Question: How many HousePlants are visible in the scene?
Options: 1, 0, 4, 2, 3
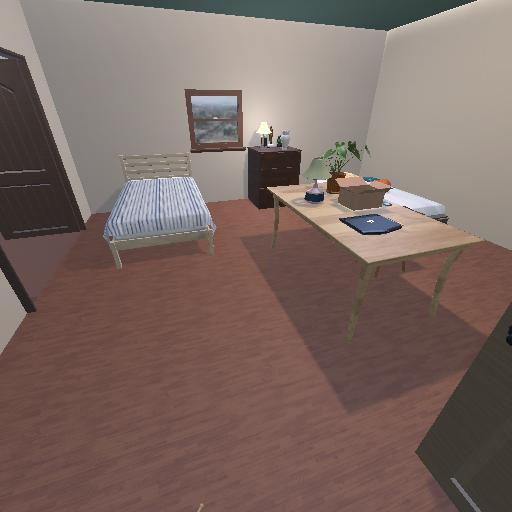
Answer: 1